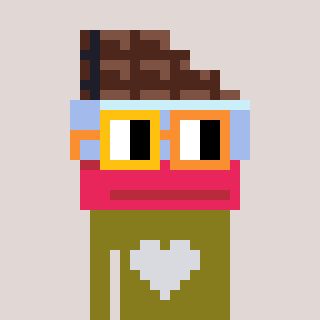
a pixel art character with square yellow and orange glasses, a chocolate-shaped head and a gunk-colored body on a warm background